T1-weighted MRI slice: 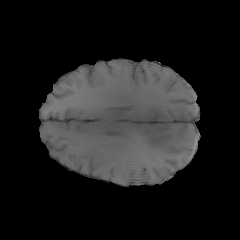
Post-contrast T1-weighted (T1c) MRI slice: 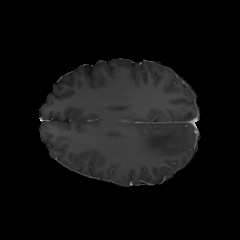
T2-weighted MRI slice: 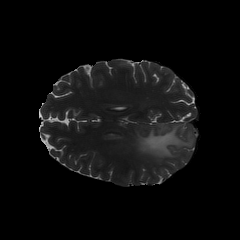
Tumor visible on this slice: yes